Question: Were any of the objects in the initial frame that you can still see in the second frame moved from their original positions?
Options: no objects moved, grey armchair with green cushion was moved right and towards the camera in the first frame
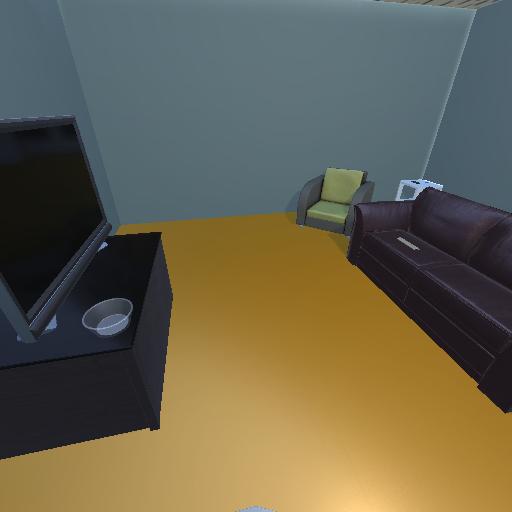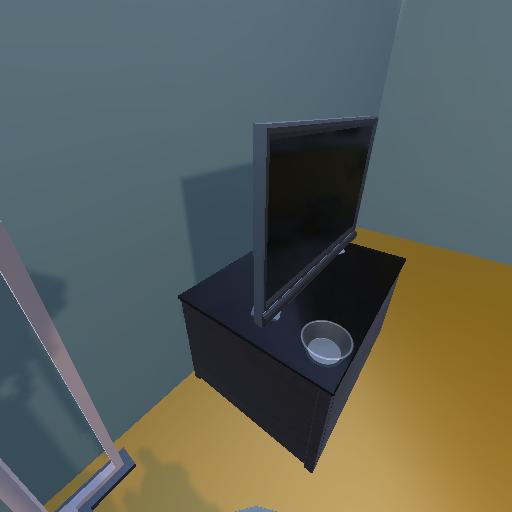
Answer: no objects moved